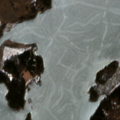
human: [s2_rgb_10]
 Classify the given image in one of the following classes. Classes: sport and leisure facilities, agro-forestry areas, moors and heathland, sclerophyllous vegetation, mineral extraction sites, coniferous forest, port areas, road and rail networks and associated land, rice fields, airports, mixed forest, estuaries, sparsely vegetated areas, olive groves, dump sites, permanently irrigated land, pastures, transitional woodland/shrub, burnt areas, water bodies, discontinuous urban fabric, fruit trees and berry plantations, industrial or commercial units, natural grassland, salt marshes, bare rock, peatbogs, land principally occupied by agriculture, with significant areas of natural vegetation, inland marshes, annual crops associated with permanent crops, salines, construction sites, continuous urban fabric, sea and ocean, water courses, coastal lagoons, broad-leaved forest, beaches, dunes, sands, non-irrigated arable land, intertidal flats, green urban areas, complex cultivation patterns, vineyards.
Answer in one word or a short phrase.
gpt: land principally occupied by agriculture, with significant areas of natural vegetation, water bodies